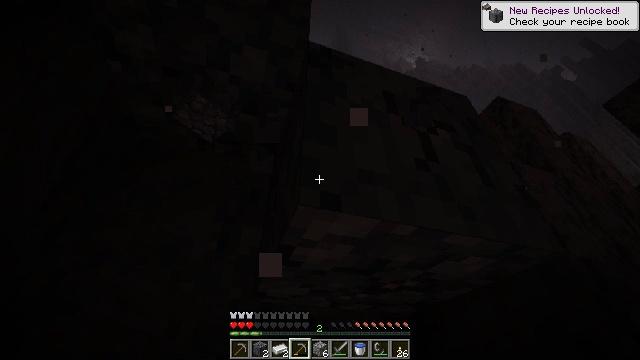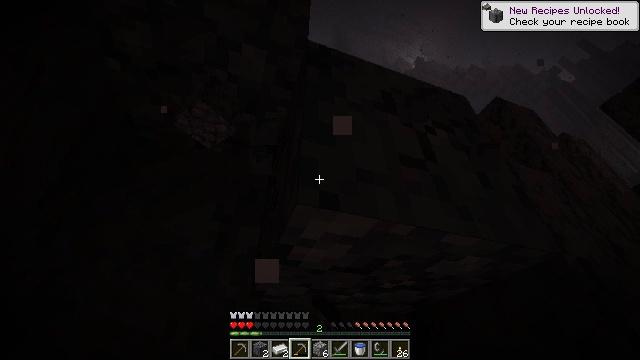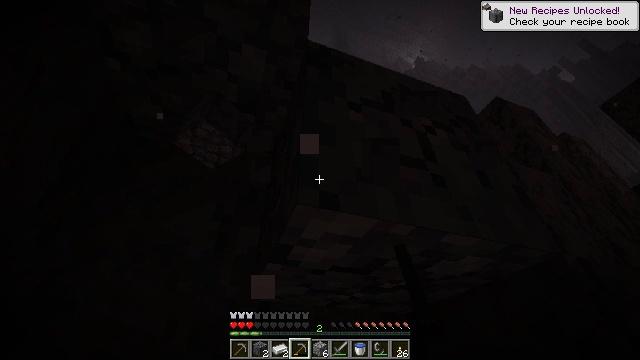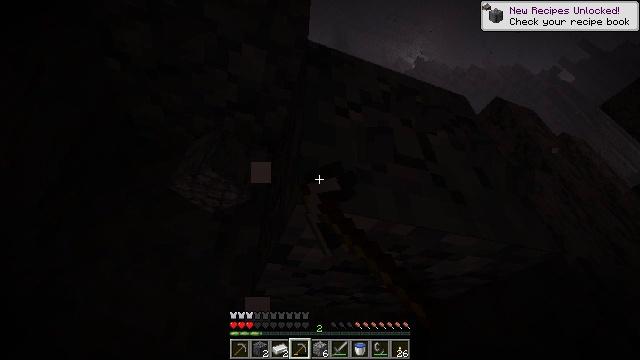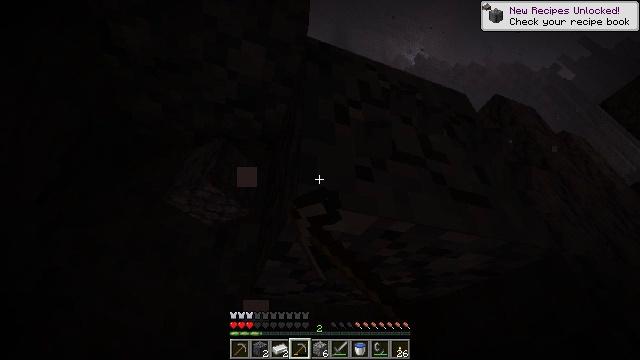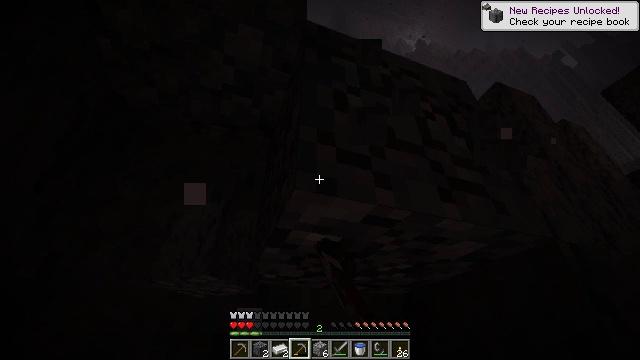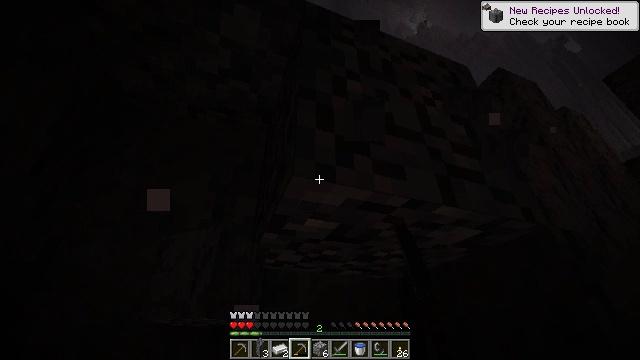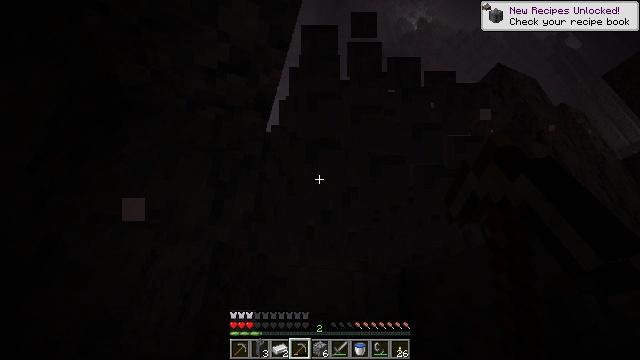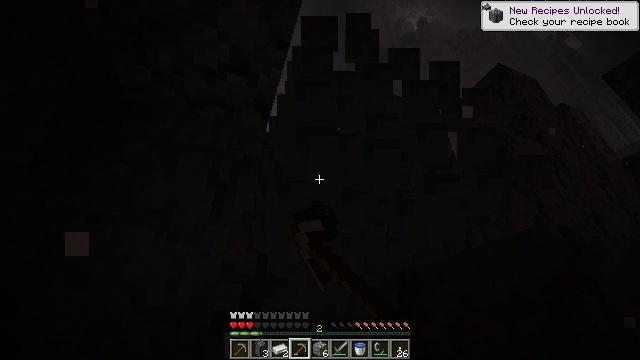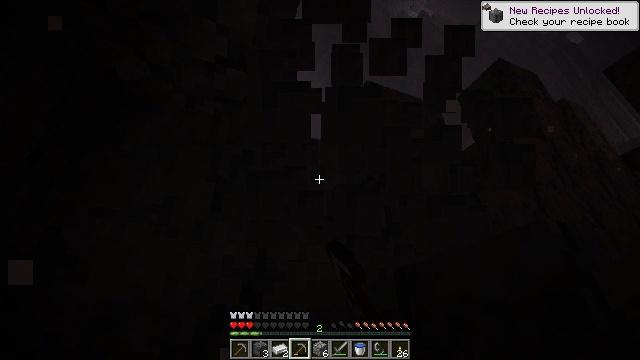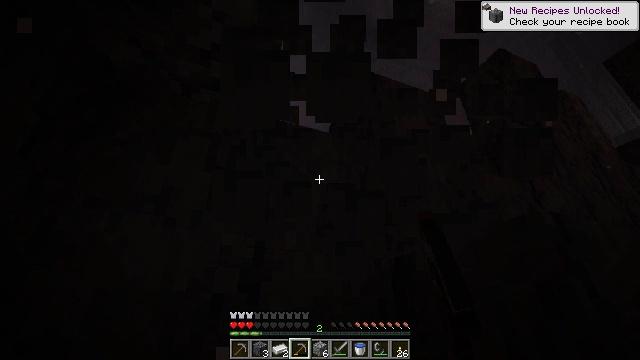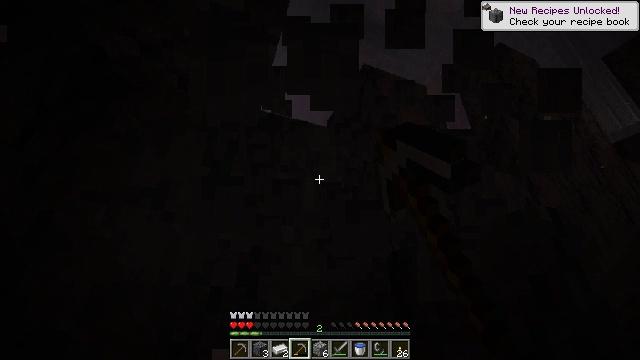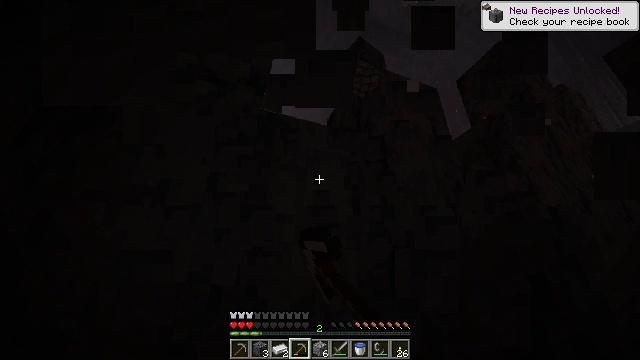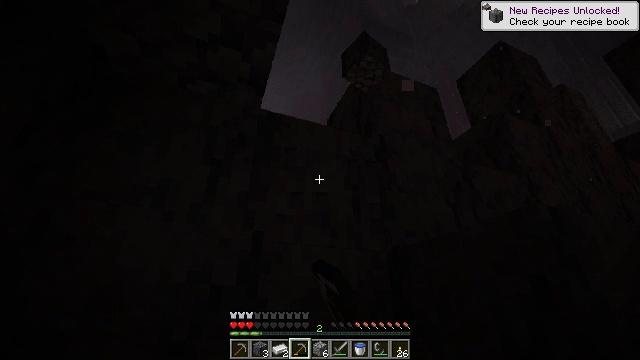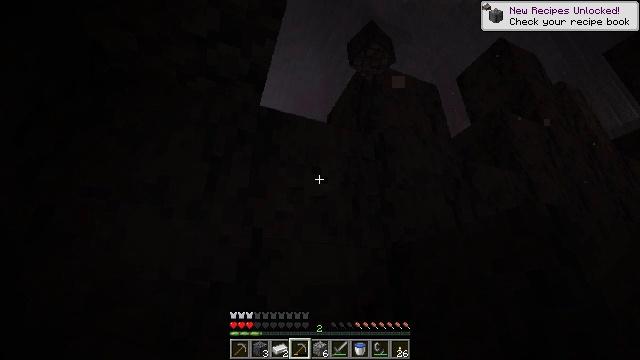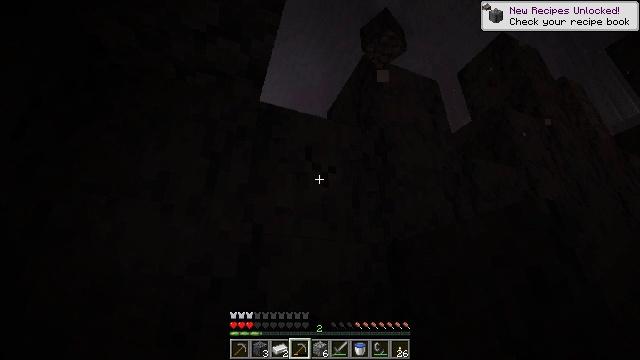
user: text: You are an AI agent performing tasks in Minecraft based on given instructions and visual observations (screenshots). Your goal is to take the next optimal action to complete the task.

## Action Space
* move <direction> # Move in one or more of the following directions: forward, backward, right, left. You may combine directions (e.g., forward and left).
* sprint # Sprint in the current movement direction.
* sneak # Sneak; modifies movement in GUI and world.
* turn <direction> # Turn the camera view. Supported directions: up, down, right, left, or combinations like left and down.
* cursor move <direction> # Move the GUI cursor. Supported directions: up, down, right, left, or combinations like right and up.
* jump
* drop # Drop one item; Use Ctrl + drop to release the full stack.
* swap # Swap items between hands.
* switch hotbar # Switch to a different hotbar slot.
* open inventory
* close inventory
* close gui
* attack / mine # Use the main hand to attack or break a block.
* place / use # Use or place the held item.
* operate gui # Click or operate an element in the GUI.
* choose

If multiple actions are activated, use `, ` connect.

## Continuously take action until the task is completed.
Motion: motion action
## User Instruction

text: Use a pickaxe to mine basalt.
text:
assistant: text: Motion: attack / mine
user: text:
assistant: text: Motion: attack / mine
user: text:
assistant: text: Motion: attack / mine
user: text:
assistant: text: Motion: attack / mine
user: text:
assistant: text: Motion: turn down, attack / mine
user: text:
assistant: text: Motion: turn down, attack / mine
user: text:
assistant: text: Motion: attack / mine
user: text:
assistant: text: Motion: attack / mine
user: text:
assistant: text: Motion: turn down, attack / mine
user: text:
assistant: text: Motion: turn down, attack / mine
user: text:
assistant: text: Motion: turn down, attack / mine
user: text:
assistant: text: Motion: attack / mine
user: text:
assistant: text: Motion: attack / mine
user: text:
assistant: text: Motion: attack / mine
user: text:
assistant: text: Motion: attack / mine
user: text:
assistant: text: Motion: turn left and down
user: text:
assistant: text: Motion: turn left and down
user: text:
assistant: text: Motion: turn down
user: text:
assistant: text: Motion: turn right and down
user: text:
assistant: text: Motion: turn right and down
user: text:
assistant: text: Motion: turn down
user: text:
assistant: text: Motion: move forward
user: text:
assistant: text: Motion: move forward
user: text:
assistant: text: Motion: move forward
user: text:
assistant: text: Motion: move forward, jump
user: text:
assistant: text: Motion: move forward, jump
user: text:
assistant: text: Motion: move forward, jump
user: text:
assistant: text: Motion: move forward and move left, jump
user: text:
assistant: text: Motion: move forward and move left, jump
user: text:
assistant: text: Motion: move forward and move left, turn right, jump